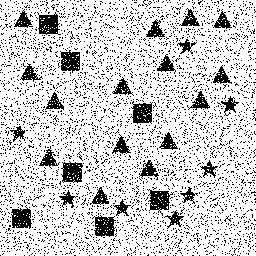
Squares: 7
Triangles: 15
Stars: 8
Total shapes: 30